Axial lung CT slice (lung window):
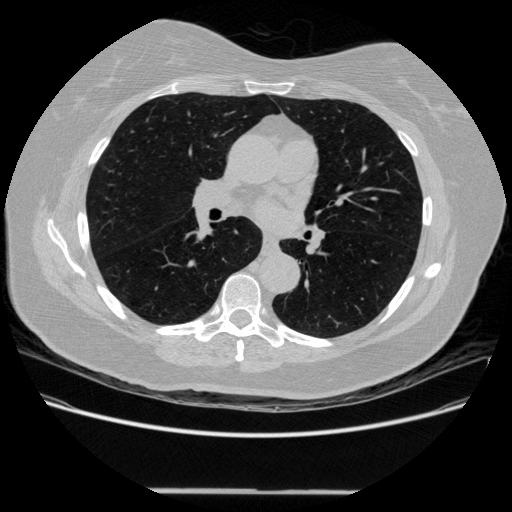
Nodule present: no